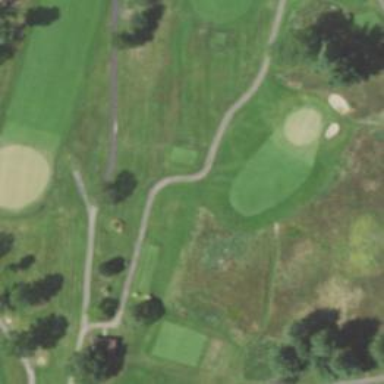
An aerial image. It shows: Golf tee.